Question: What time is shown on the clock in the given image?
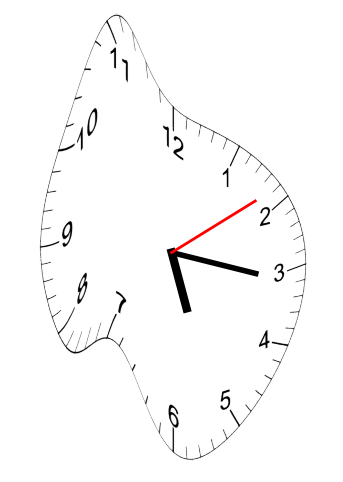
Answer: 05:16:09